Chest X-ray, PA view. Patient: 49 years old, sex M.
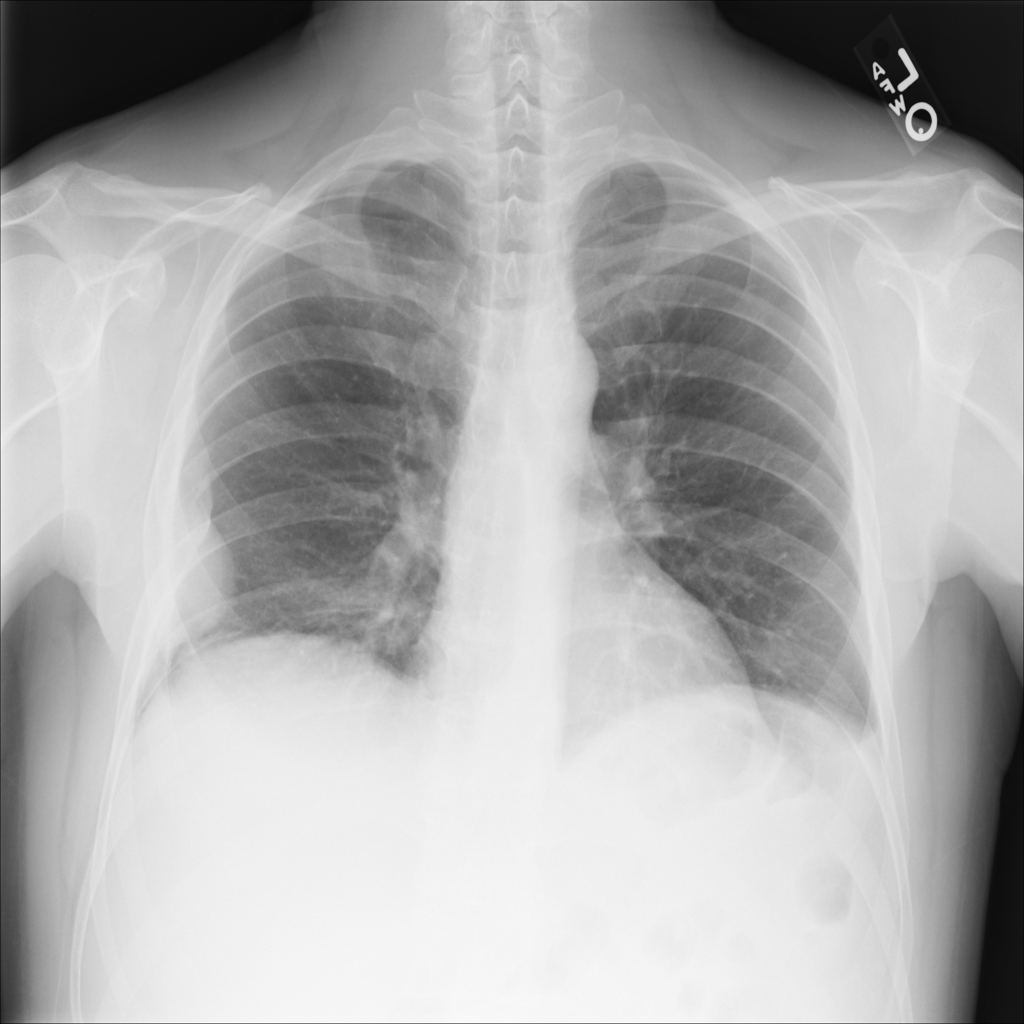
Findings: Mass